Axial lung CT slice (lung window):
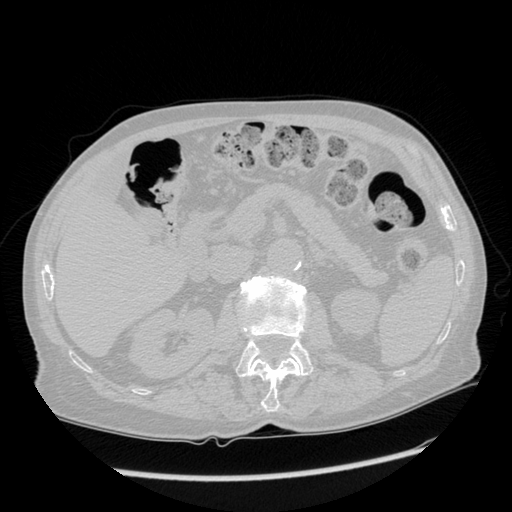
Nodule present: no